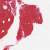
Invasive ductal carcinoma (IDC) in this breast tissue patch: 0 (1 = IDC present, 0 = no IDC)